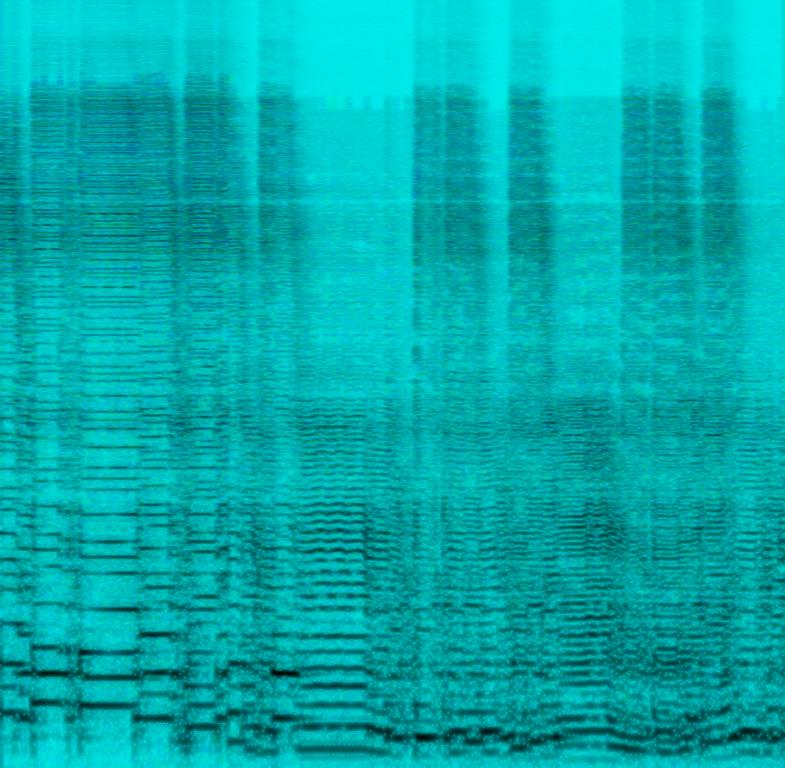
This is a gear showcase jam. The bass guitar is playing a random tune while it is connected to a synth pedal that constantly changes the characteristics of its sound. The piece starts out with a fat and wobbly sound and then later turns into a crisp synth sound. These sounds could be sampled for use in beat-making. It could also work well in the soundtrack of an outer space video game.